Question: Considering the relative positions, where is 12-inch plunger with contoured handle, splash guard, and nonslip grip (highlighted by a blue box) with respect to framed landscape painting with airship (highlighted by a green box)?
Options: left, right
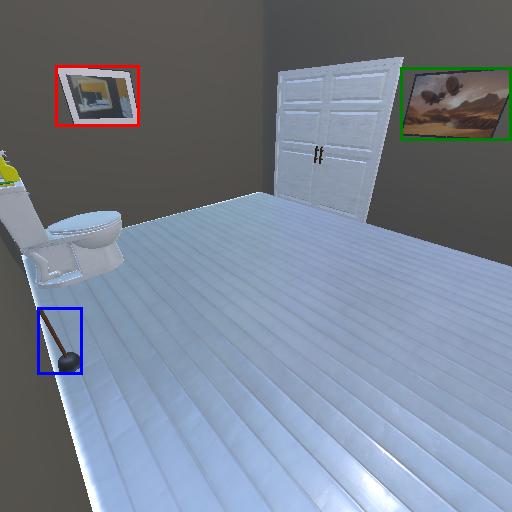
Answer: left